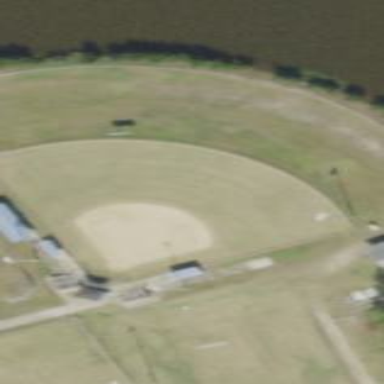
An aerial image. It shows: Baseball pitch for leisure and sports activities.